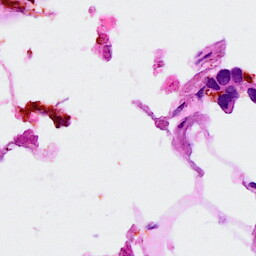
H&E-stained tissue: Breast